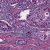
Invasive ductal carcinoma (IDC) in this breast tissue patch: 1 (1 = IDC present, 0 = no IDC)